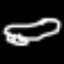
Label: frog